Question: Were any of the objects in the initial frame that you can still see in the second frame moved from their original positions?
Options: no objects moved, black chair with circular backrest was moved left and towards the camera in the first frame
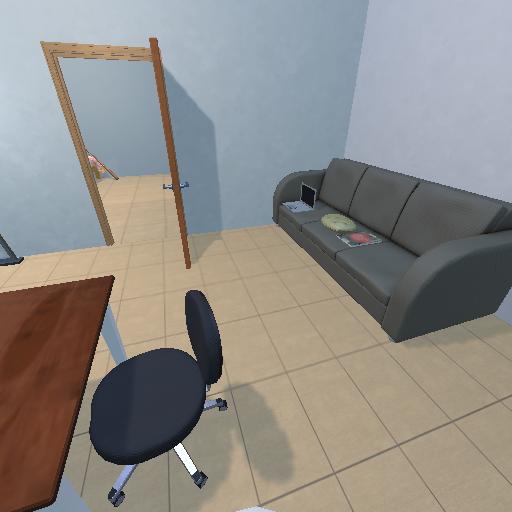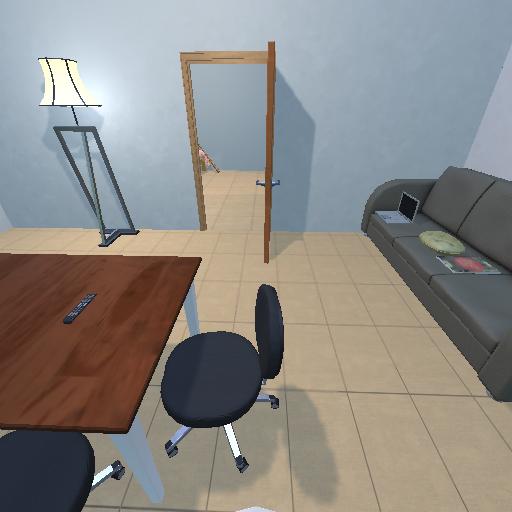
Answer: no objects moved